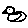
Label: bird